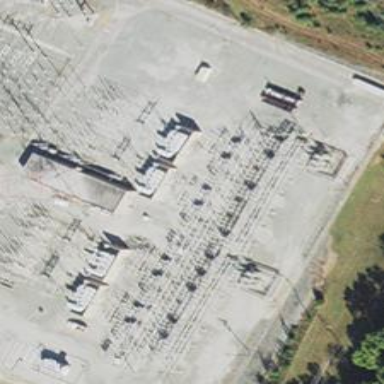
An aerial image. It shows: Switch for power supply.